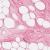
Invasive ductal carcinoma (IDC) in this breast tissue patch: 0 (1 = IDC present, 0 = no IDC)